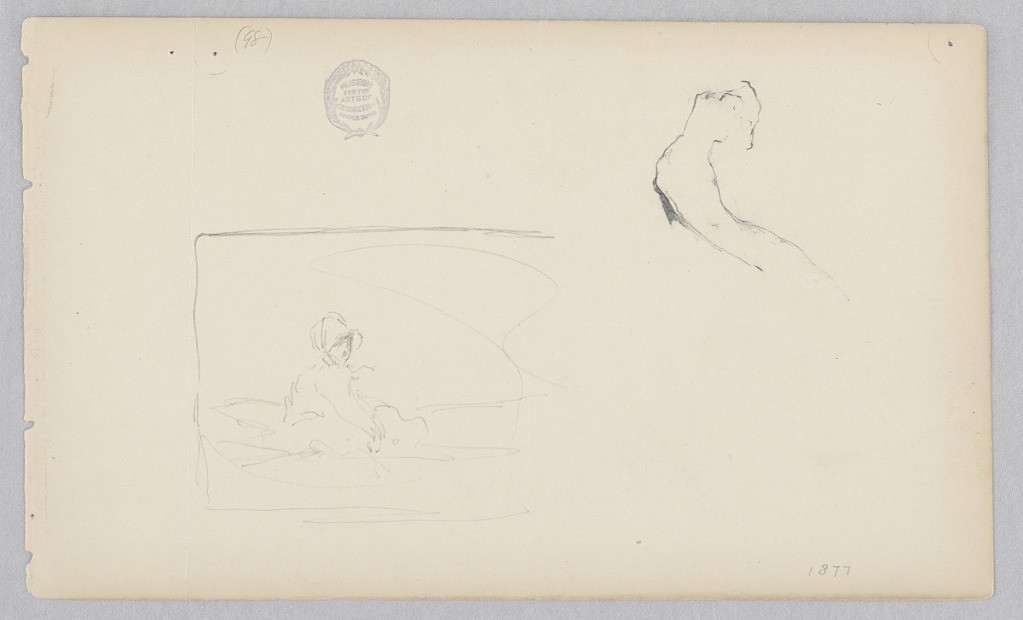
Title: Woman
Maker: Robert Frederick Blum, American, 1857–1903
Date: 1877
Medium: Graphite on wove paper
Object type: Drawing
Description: Sketch of a woman in a row boat.